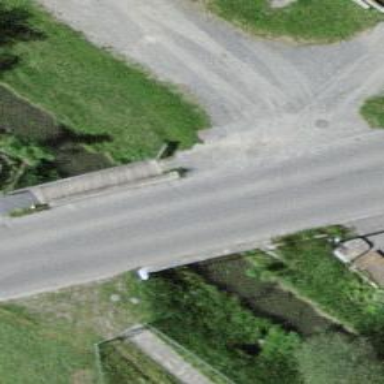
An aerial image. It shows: Tertiary road on asphalt surface on bridge.